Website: macys
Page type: account-selection
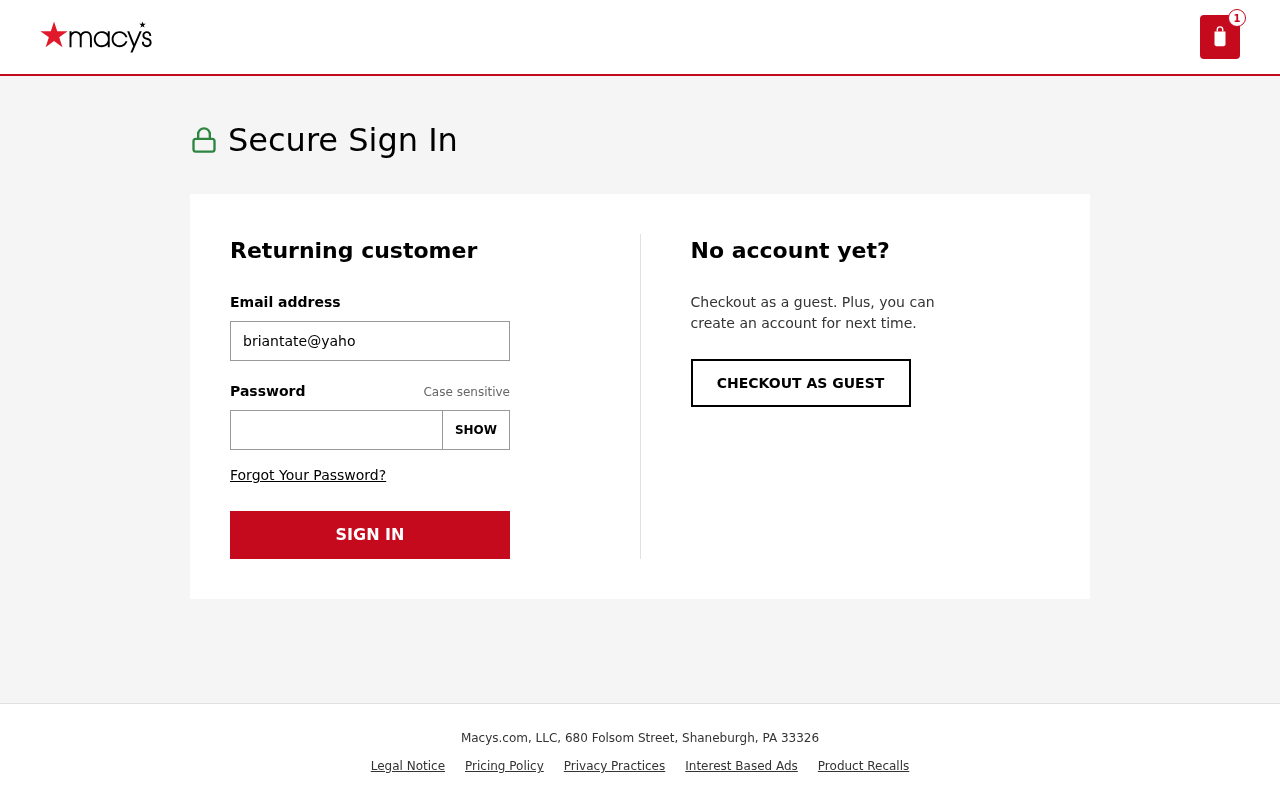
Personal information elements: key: PII_EMAIL
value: briantate@yahoo.com
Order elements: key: ORDER_NUM_ITEMS
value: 1